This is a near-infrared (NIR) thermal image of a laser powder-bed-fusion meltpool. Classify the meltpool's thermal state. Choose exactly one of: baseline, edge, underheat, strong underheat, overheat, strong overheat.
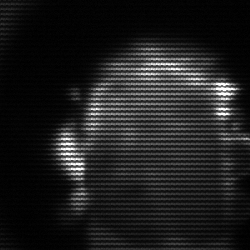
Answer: baseline